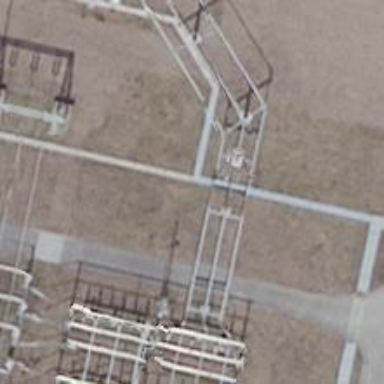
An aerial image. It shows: Three cables of power line.